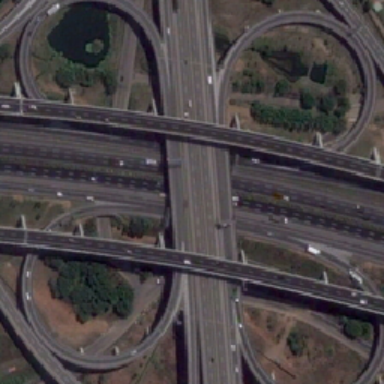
A small number of trees are surrounded by overpasses .